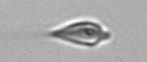
Label: Oxytoxum